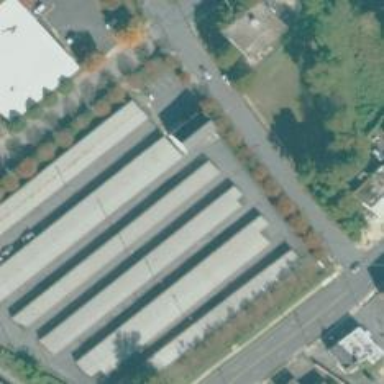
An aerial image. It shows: Storage rental shop called Public Storage located in building.